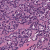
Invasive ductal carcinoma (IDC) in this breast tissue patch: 0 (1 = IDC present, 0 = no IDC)